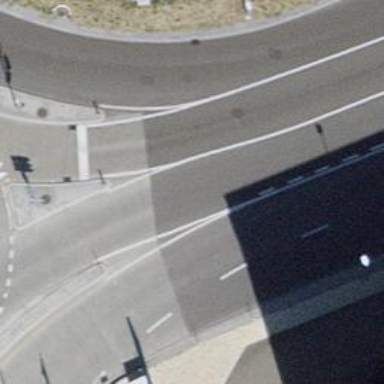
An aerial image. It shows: Primary road with asphalt surface.